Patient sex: M
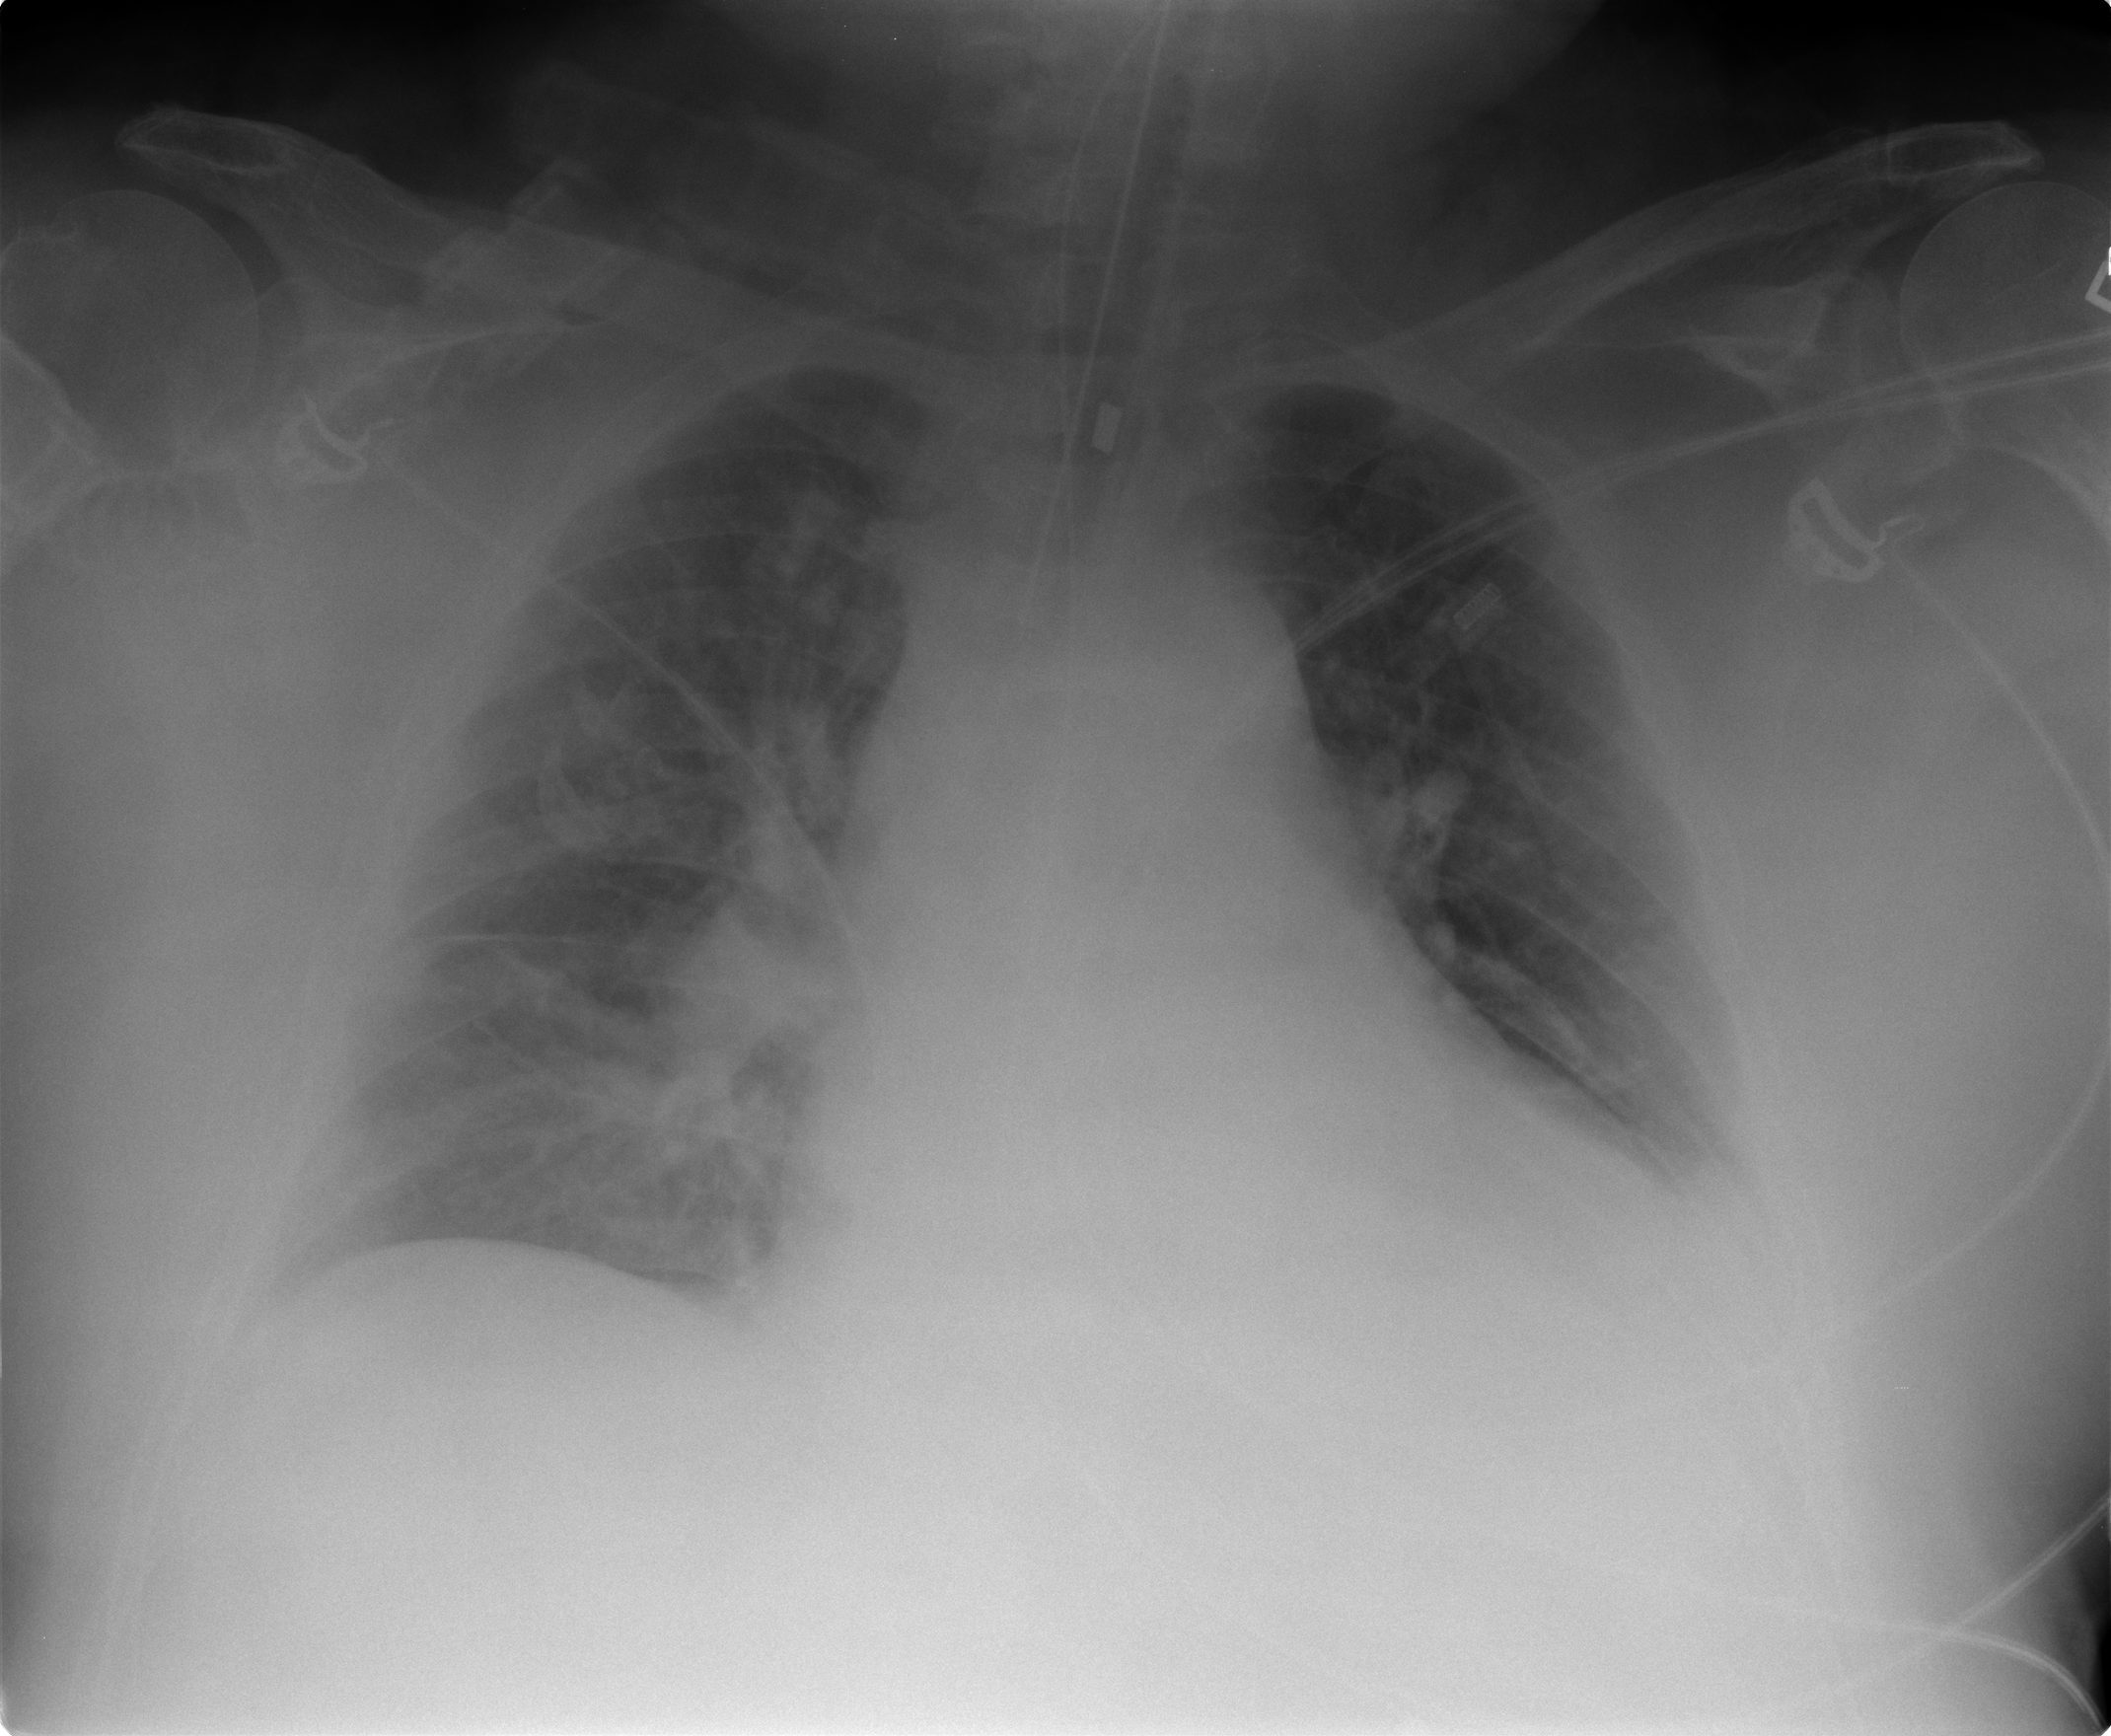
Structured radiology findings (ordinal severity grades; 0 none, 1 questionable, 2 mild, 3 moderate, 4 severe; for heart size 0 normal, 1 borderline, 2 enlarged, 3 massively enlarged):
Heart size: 2
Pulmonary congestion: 2
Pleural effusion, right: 2
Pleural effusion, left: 2
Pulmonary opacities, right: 1
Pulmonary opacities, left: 1
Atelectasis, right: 2
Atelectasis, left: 2